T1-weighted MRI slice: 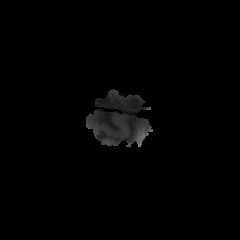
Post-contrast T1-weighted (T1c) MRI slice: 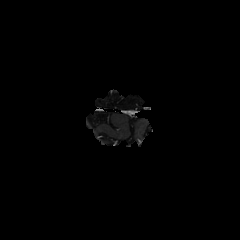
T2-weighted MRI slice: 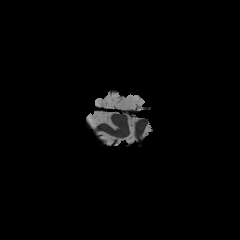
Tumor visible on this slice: no